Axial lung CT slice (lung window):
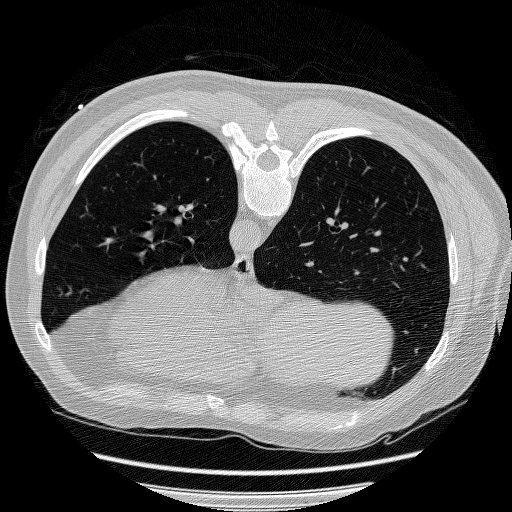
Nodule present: no